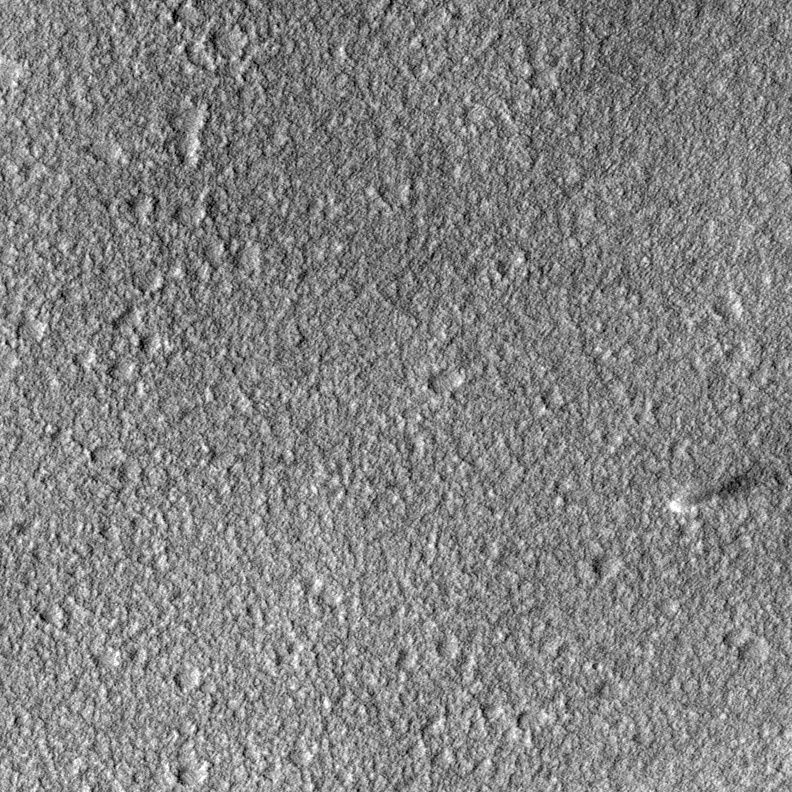
Label: dustdevil